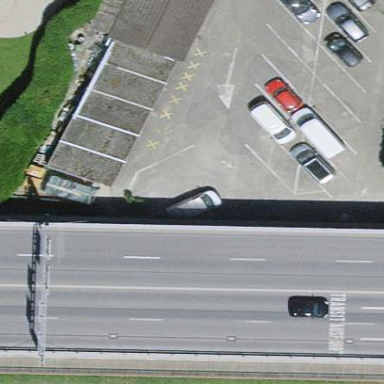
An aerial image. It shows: Garage.